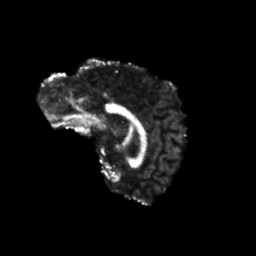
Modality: FA
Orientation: sagittal
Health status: healthy
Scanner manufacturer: philips
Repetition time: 7.395 s
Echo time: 0.08599 s